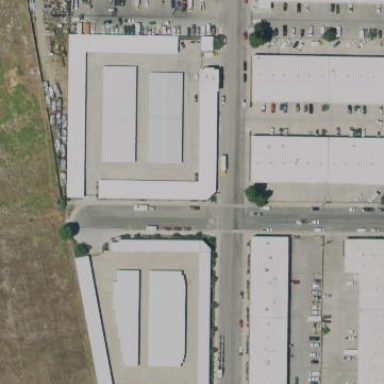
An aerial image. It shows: Warehouse building.